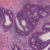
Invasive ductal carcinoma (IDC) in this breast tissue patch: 0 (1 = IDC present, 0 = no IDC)